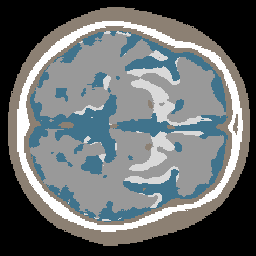
Label: no_lesion